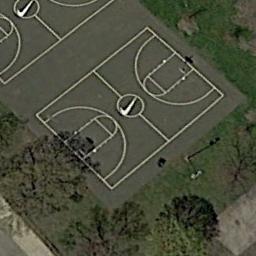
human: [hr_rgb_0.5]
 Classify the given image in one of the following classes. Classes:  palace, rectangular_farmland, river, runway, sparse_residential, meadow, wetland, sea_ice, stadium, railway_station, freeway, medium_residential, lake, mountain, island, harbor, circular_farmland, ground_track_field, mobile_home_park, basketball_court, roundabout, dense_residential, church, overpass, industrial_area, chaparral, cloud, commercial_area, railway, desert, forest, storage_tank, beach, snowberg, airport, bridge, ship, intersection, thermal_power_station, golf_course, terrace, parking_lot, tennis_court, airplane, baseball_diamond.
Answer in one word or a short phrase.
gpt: basketball_court